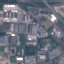
Land use / land cover: Industrial